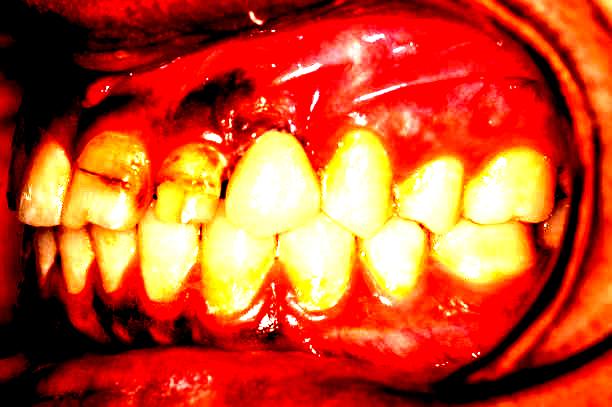
Condition: Calculus